Field crop: maize
Growth stage: 2
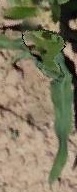
Species: maize